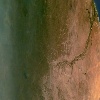
Label: land